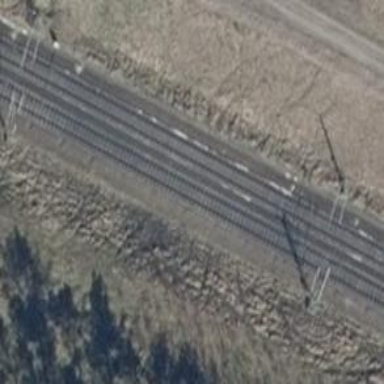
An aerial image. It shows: Isolated track section of railway.